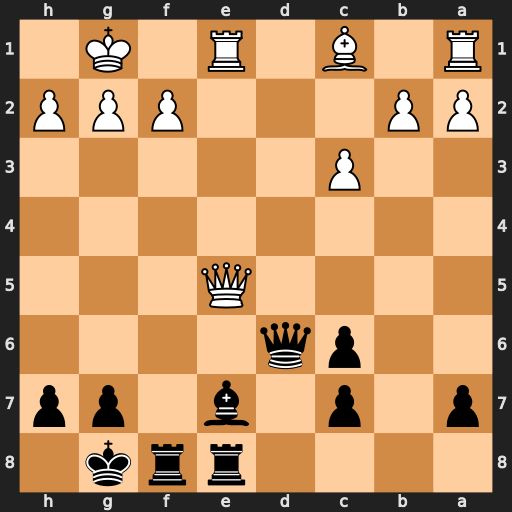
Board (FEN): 4rrk1/p1p1b1pp/2pq4/4Q3/8/2P5/PP3PPP/R1B1R1K1
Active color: b
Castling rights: -
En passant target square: -
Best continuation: Bh4 Qxe8 Bxf2+ Kh1 Rxe8 Rxe8+ Kf7